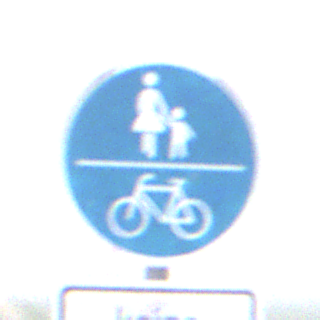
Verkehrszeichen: GemeinsamerGehUndRadweg
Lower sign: HinweisDurchVerbaleAngabe4
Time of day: MorningAfternoon
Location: Outdoor (RoadRail)
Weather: Overcast
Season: NotSpecified
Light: Natural